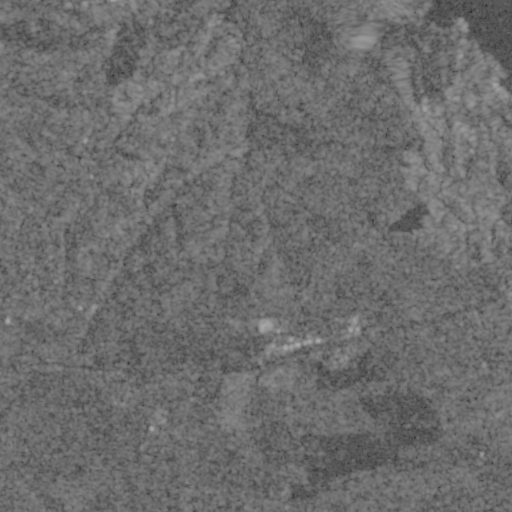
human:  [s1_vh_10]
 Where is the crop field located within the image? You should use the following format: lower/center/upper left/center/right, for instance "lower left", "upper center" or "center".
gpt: The crop field is located in the lower left of the image.
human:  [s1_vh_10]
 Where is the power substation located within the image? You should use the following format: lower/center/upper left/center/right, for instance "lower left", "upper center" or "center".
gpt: The power substation is located in the center of the image.
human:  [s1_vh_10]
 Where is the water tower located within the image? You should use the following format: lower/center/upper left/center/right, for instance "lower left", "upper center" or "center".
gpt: The water tower is located in the lower left of the image.
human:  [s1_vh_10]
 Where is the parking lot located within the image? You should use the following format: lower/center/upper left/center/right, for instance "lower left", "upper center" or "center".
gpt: There is no parking lot in the image.

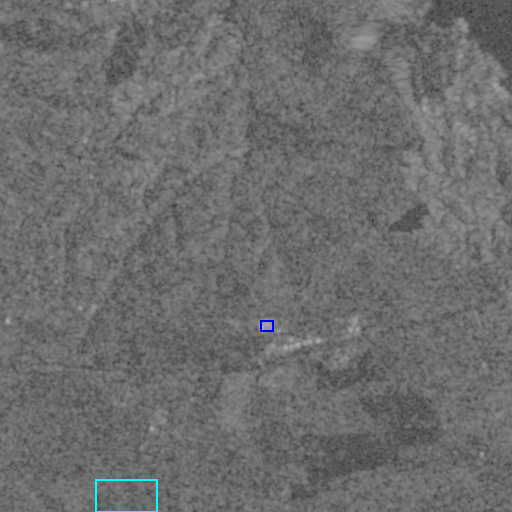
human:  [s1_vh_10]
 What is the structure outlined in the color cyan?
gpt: The structure outlined in cyan is a crop field.
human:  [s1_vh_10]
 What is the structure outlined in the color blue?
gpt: The structure outlined in blue is a power substation.
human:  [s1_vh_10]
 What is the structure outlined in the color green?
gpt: There is no green outline.